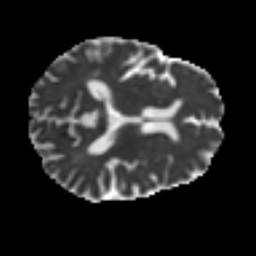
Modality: MD
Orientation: axial
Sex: male
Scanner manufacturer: ge
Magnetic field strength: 3 T
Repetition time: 7 s
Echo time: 0.08 s